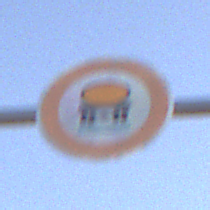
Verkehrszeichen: VerbotFahrzeugeWassergefaehrdenderLadung
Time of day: SunriseSunset
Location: Outdoor (Nature)
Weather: Clear
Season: NotSpecified
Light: Natural